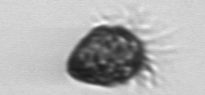
Label: Ciliophora